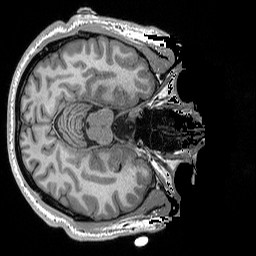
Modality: T1w
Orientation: axial
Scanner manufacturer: siemens
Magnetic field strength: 3 T
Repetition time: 2.3 s
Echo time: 0.00298 s